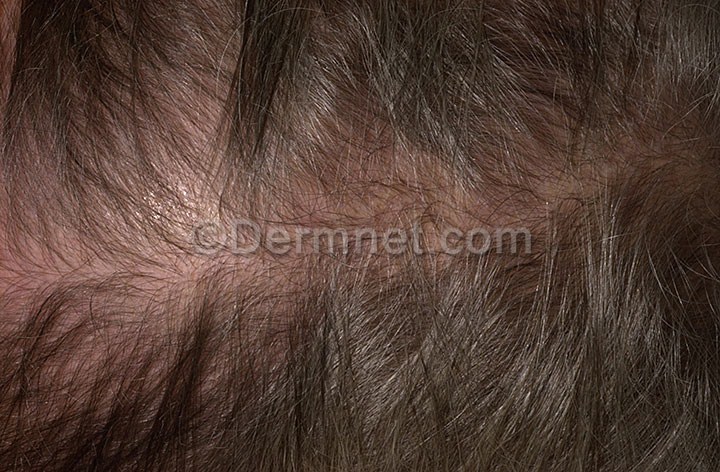
Disease: Hair Loss Photos Alopecia and other Hair Diseases